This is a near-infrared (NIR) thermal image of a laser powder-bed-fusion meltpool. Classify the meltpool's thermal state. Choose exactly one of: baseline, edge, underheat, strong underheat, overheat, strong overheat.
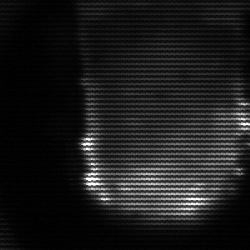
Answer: baseline